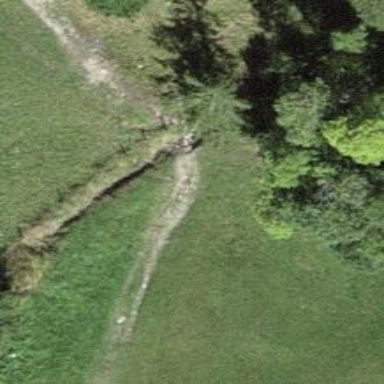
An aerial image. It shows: Unpaved track with grade 4 quality.